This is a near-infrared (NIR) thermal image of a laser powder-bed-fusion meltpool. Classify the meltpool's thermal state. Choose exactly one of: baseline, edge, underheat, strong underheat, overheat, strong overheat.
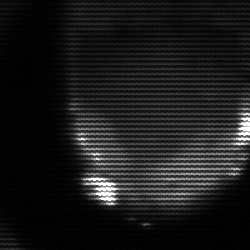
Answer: edge